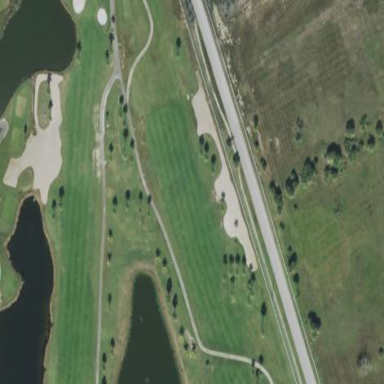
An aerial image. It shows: Grassy area designated as golf fairway.